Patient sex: M
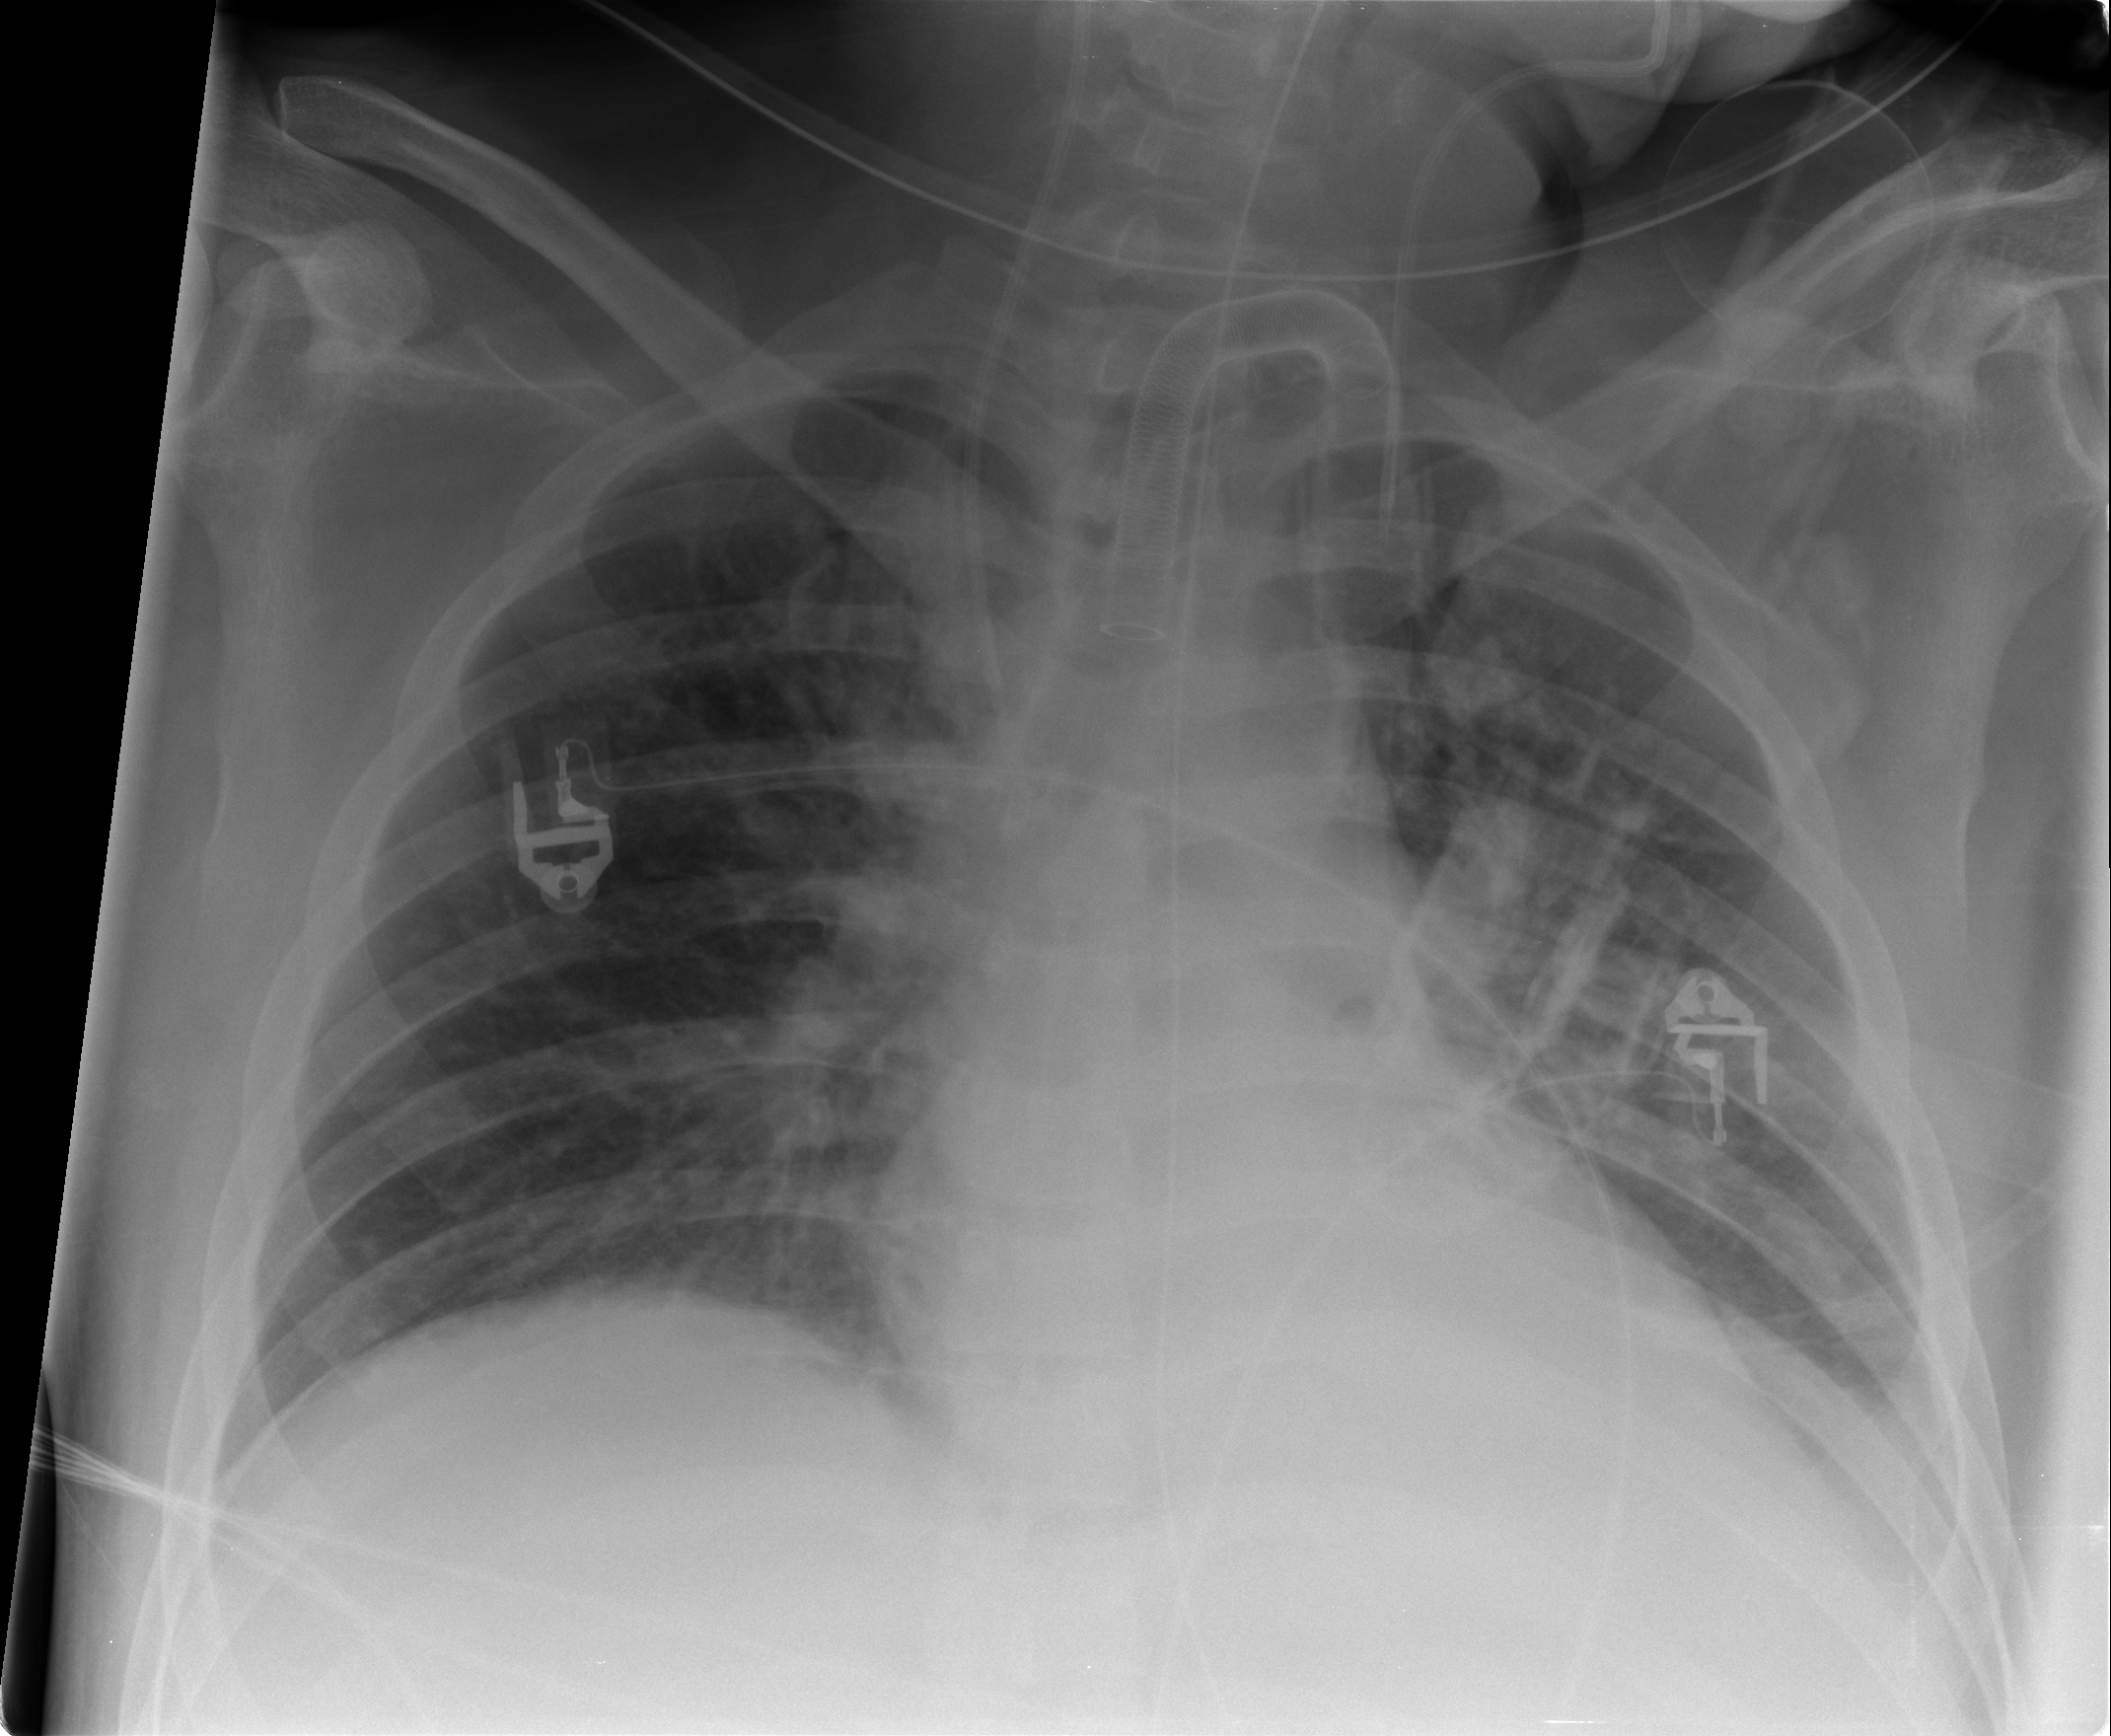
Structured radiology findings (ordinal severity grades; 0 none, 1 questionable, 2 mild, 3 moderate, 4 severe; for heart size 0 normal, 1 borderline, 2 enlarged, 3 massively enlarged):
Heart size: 0
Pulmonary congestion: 0
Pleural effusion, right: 0
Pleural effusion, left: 0
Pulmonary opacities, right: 0
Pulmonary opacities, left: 0
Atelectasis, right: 2
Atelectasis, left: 2